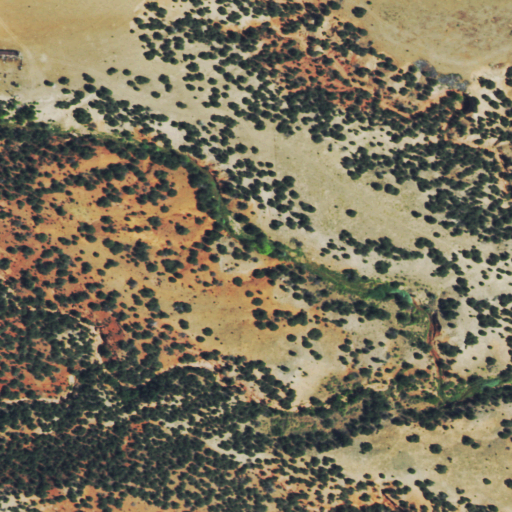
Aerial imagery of valley in Colorado named Ohio Canyon containing shrub, grassland, evergreen forest, and open development